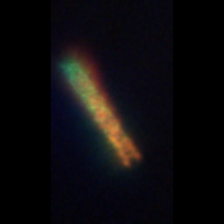
Taxon: Skeletonema
Group: Diatoms